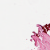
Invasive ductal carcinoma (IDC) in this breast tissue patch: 0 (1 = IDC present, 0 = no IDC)